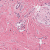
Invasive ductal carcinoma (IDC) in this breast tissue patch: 0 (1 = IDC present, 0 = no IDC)